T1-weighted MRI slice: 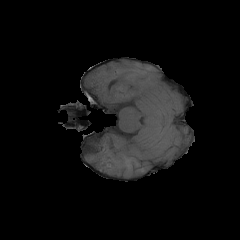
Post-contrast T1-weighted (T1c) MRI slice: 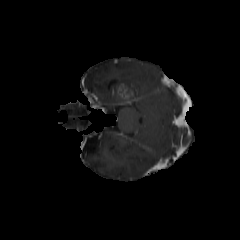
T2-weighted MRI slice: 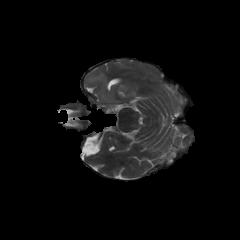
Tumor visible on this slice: yes